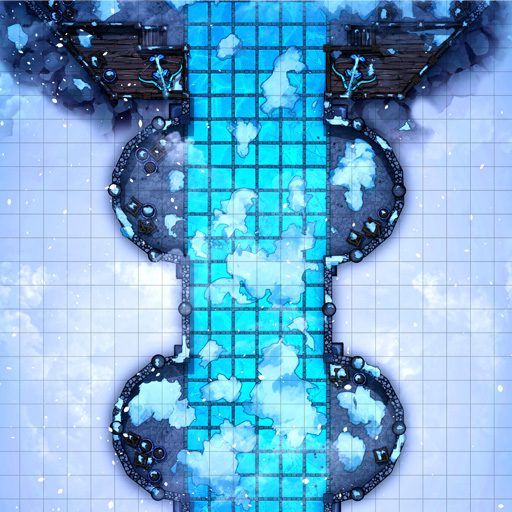
A D&D Grid Map snow background stone interior bridge wooden platforms ballista (Ice Bridge Map)